Question: I am just trying out the SendGrid service to send emails from my Test-WebApi. For this install the Sendgrid Nuget Package. Now I go to do sign-up to sendgrid website there I am filling my details on profile section then there is a option for Website and it is mandatory field so questions are :
Why this filled is required ?
I have entered a testwebsite url then will it make me trouble for sending mails from my web api?

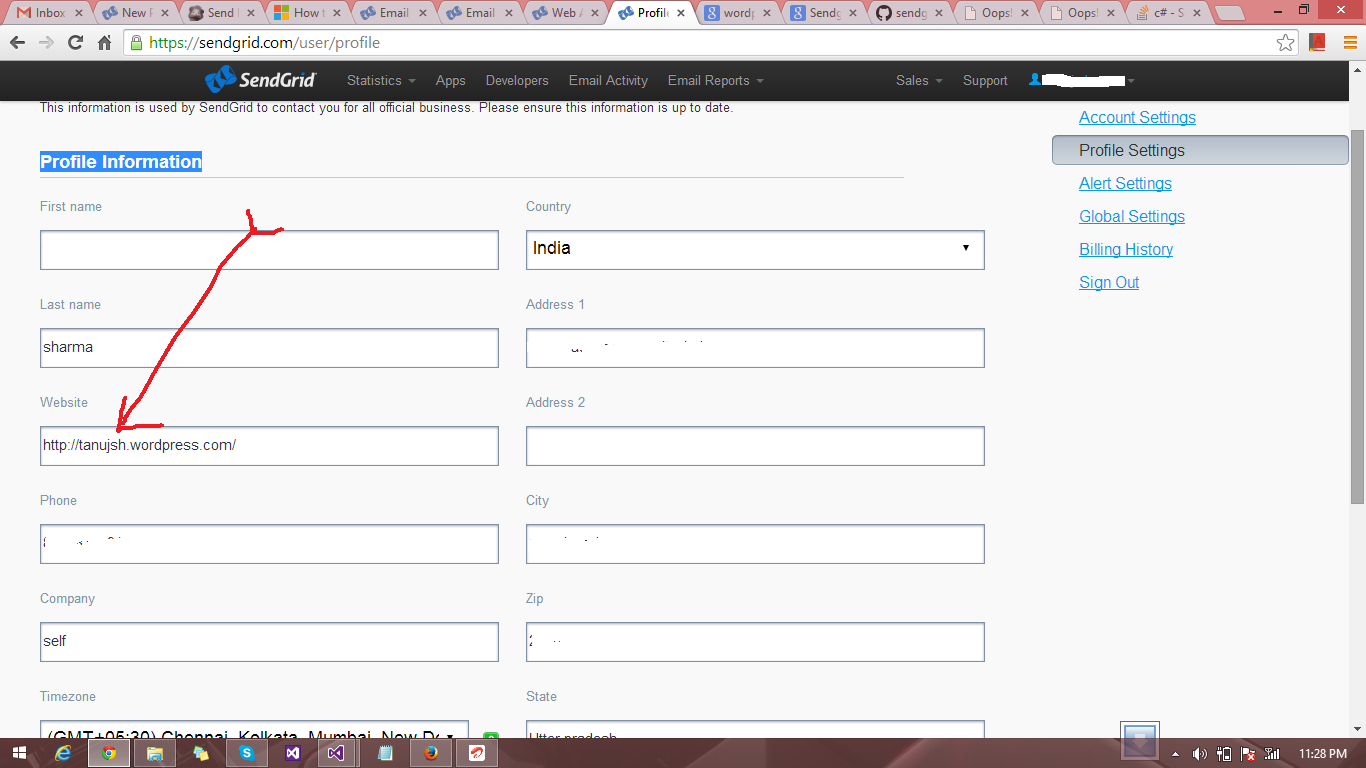
Answer: The reason SendGrid asks for this, is that we manually review every account that we allow to send email through our API. One of the factors we check is the website. , however, we will likely ask you a number of questions over email after you signup. Just answer these and you should be good to go.
Once we give you access to the API nothing in your "Profile Information" will affect the use of the API. You will be able to send email from any domain you so choose.